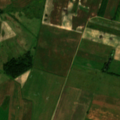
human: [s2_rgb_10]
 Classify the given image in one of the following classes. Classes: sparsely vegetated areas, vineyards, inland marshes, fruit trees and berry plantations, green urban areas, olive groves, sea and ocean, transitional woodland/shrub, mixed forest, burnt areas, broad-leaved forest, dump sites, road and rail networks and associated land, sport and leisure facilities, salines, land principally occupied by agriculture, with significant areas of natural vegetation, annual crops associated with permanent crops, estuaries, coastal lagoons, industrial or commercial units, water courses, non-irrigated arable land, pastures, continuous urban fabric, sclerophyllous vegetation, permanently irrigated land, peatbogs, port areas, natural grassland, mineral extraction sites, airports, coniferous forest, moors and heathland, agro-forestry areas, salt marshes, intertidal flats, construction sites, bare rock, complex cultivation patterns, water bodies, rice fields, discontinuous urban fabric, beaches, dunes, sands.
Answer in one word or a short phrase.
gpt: non-irrigated arable land, land principally occupied by agriculture, with significant areas of natural vegetation